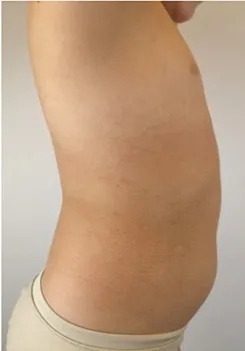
Sister S1 (G,H) Areas of hyperpigmentation on the trunk and legs in S1.
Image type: medical_photograph (skin_photograph)